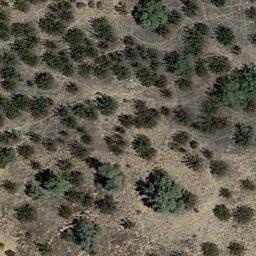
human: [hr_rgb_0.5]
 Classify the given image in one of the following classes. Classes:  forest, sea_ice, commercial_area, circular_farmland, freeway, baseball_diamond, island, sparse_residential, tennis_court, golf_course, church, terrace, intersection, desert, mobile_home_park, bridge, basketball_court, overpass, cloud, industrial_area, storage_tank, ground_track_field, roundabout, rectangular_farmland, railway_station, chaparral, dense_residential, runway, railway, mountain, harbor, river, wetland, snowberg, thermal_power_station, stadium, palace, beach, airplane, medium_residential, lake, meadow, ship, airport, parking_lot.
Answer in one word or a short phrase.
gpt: chaparral